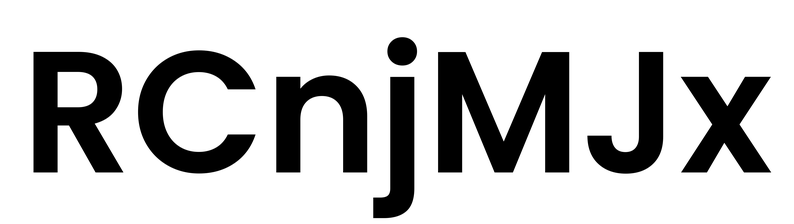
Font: Poppins-SemiBold